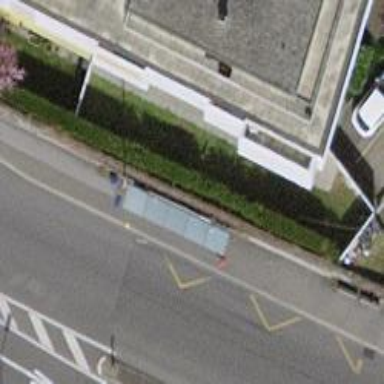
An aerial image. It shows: Bus stop with shelter. It is platform for public transport.